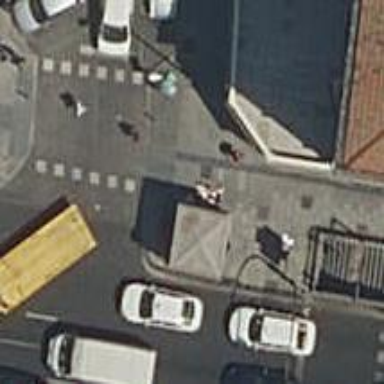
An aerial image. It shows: Subway entrance.